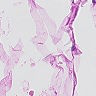
Metastatic tissue present: no